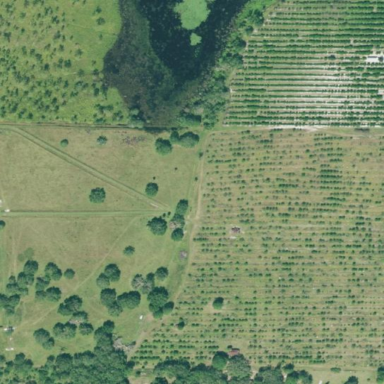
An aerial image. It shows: Orchard.